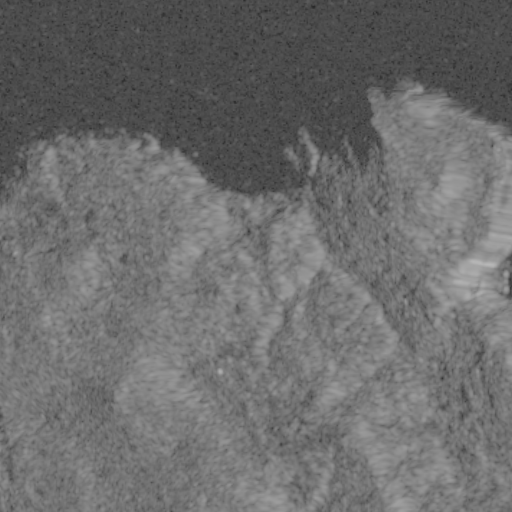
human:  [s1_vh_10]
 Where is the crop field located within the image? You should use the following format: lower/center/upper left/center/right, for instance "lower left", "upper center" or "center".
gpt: The crop field is located in the lower right of the image.
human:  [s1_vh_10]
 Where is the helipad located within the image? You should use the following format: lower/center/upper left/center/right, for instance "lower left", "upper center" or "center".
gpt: The helipad is located in the center right of the image.
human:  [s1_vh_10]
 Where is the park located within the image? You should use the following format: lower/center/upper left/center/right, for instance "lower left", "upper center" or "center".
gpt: The park is located in the center right of the image.
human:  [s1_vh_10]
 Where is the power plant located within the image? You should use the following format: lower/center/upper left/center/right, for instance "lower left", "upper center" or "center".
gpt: There is no power plant in the image.

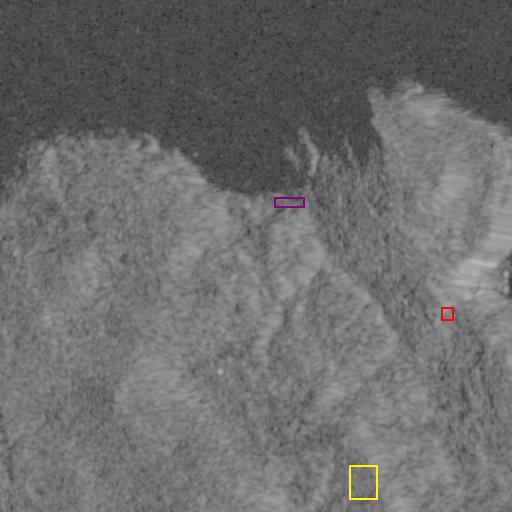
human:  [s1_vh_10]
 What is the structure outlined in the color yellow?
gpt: The structure outlined in yellow is a crop field.
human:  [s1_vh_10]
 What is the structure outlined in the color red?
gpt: The structure outlined in red is a park.
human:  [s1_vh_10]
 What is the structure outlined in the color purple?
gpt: The structure outlined in purple is a parking lot.
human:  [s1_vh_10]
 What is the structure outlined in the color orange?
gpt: There is no orange outline.